Aerial crown-view tile of a tropical tree (Barro Colorado Island, Panama), acquired 20240611:
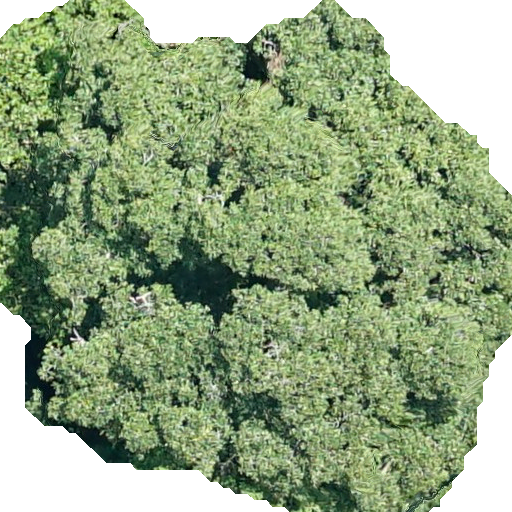
Species: Ficus obtusifolia
GBIF accepted scientific name: Ficus obtusifolia
Crown area: 353.113 m²